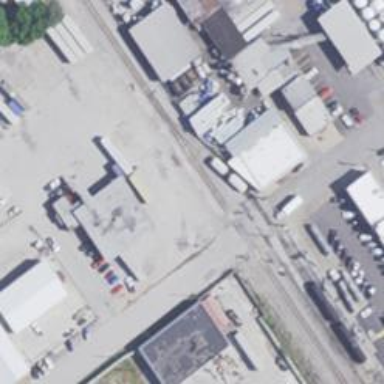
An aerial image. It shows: Railway siding for service.